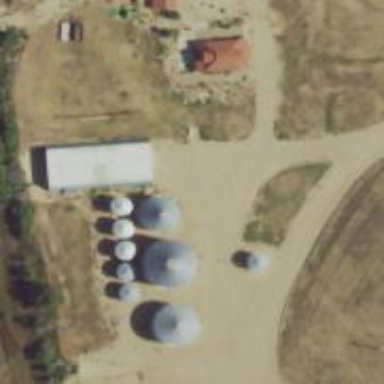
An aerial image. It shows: Silo.